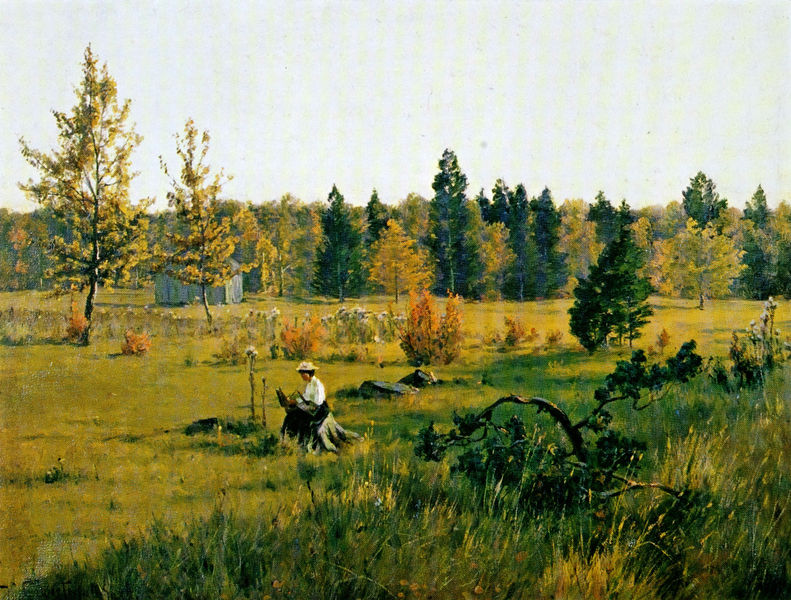
Titel: Malerin im Allacher Forst
Künstler: Heinrich Gogarten
Institution: Privatbesitz
Schlagwörter: baum, blau, blätter, felsen, gemälde, himmel, kopf, laub, mann, schatten, weiß, wolken, baumstämme, bäume, gelb, grün, impressionismus, landschaft, mädchen, ocker, sitzen, äste, blume, blumen, braun, fenster, frau, grau, haar, hell, hut, kleid, licht, orange, schwarz, tür, blick, blüten, dach, dame, gebäude, gras, haus, rasen, rot, wiese, malerei, rock, hemd, mütze, arm, bluse, falten, gesicht, mensch, stein, steine, öl, ast, baumstamm, birke, birken, erde, feld, gräser, horizont, hügel, natur, stamm, strauch, zweige, busch, büsche, gebüsch, hütte, sonne, sträucher, boden, haare, sitzend, pflanze, pflanzen, wald, löwenzahn, schürze, klar, sommer, fels, giebel, dunkelgrün, hellgrün, herbst, winter, wolkenlos, romantik, tannen, querformat, stämme, blue, hat, white, dress, green, painting, sitting, woman, yellow, strohhut, impressionistisch, monet, lesen, malerin, staffelei, flowers, nadel, sonnenhut, baumkronen, frühling, grashalme, blühen, buch, erdboden, zweig, lichtung, hocken, künstler, knien, hütchen, heiter, nadelbaum, sumpf, tanne, künstlerin, malen, betrachten, zeichnen, schreiben, moor, lanschaft, clouds, sky, tree, laubbäume, field, house, landscape, nature, trees, fichten, hain, schonung, plein air, grashalm, autumn, forest, grass, plants, lesend, studieren, studium, ansehen, wipfel, impressionism, fall, stohhut, sonnentag, meadow, reading, leaves, gräer, blattgrün, farm, plains, mischwald, branches, baumschule, nadenlbäume, storch, malend, figure, somer, land, kneeling, malerein, countryside, grünm, plenair, trunks, ht, se, shed, evergreen, foilage, foresr, d+ster, coountryside